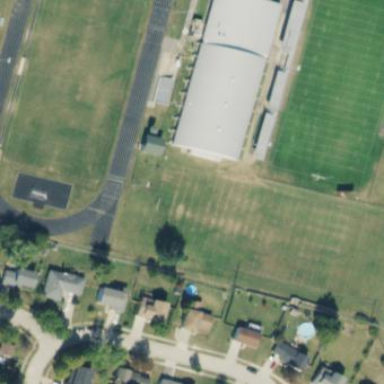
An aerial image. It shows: American football pitch.